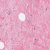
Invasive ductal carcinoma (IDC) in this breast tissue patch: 0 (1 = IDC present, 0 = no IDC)